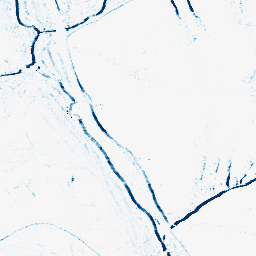
Category: morphological
Decomposition family: morphological_rect
Decomposition parameters: operation: closing
width: 5
height: 3
Upsampling method: cubic_catmull_rom
Upsampling parameters: scale: 8
Upsampling scale: 8